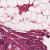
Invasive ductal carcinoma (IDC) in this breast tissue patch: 0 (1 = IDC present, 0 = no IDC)